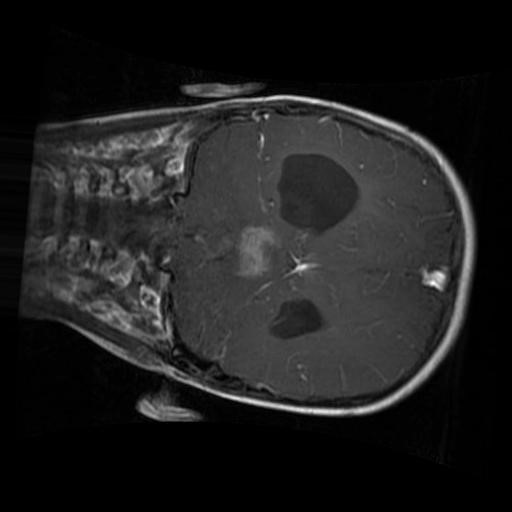
Label: brain_glioma